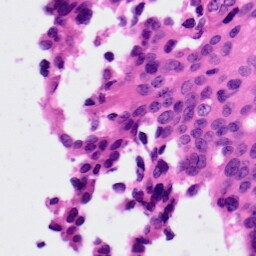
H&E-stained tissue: Ovarian